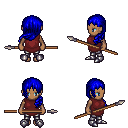
a pixel art fantasy rpg character, female body template, human, dark skin, maroon tunic, metal pants, blue left-swept hairstyle, metal boots, spear, four views (front, back, left, right), 2x2 character sprite sheet, small pixel art, hard edges, no anti-aliasing